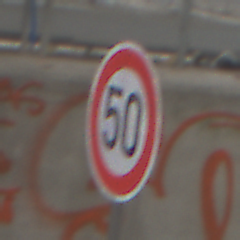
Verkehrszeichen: Geschwindigkeit50
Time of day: Midday
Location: Roofed (Special)
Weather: Overcast
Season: NotSpecified
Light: Natural